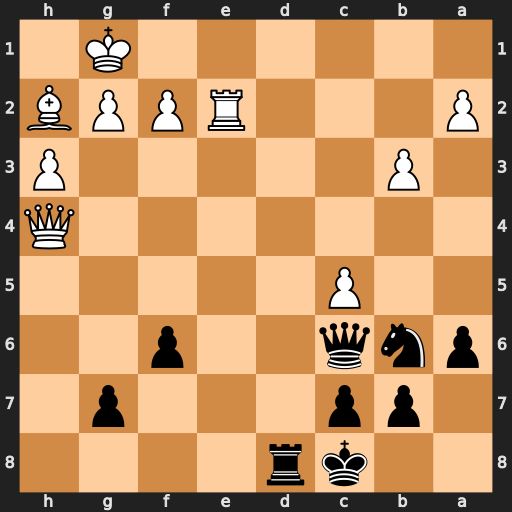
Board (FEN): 2kr4/1pp3p1/pnq2p2/2P5/7Q/1P5P/P3RPPB/6K1
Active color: b
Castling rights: -
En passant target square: -
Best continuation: Rd1+ Re1 Rxe1#